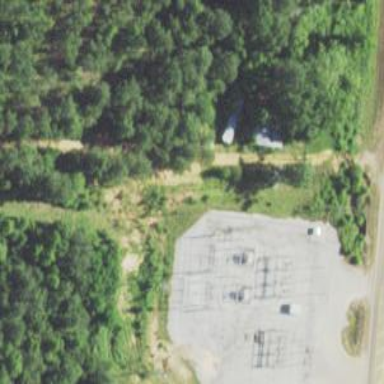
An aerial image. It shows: Distribution level power substation enclosed by fence.